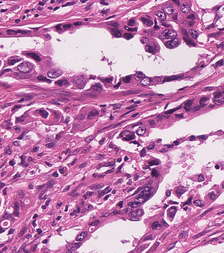
Tumor epithelial tissue: yes
Tumor-associated stroma tissue: yes
Normal tissue: no